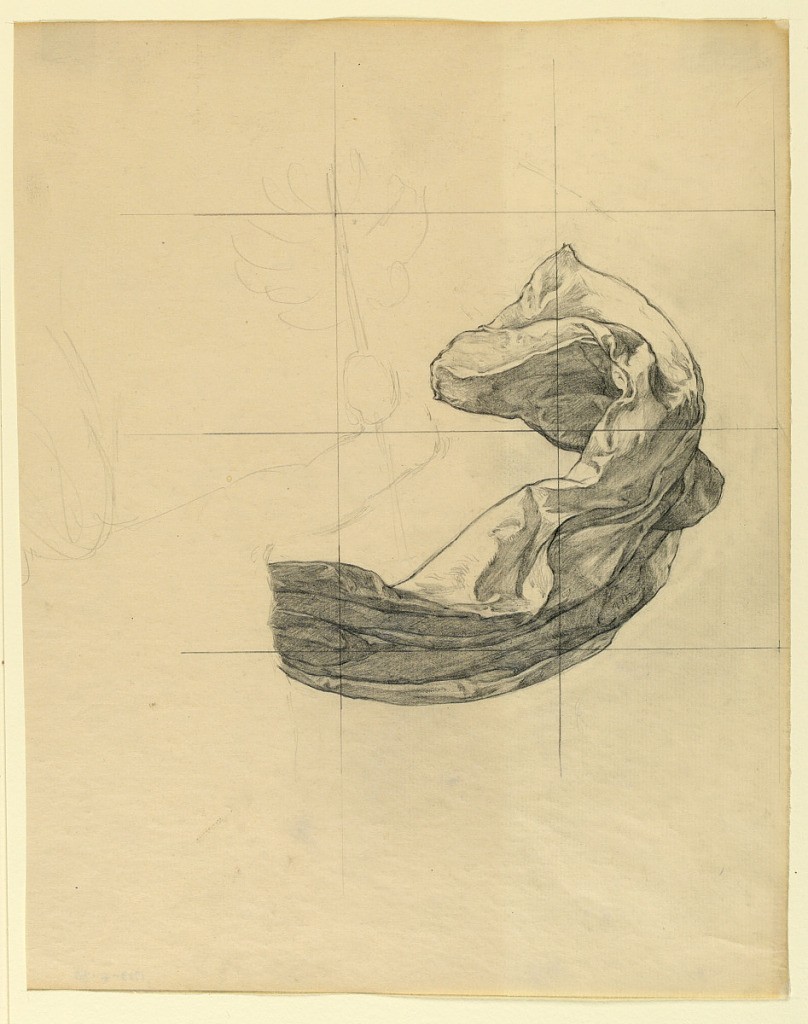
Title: Study for "Commerce," "Passing Commerce Pays Tribute to the Port of Cleveland," United States Custom House, Cleveland, OH
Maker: Kenyon Cox, American, 1856–1919
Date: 1909
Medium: Graphite on paper
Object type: Drawing
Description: Detailed sketch of a piece of drapery as it is caught by a shoulder strap. The paper is squared for transferring the image.